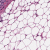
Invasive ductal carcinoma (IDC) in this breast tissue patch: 1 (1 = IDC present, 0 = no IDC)